Question: <URL>
on this page you can see an option to download csv file.

But can't get the URL of that file.
I wanted to read the file in PHP using curl or any other method.
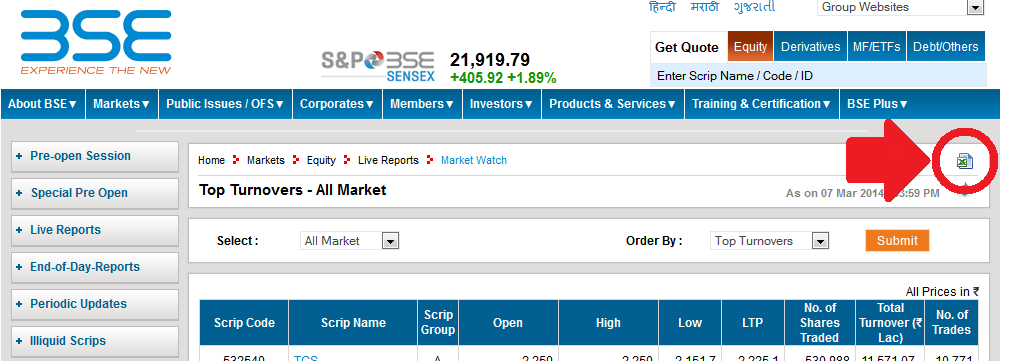
Answer: If you read the source, you will see that it isn't just an url assigned to the image. It is 'input type="image"'which means you need to send the POST with attributes (e.g. cURL).